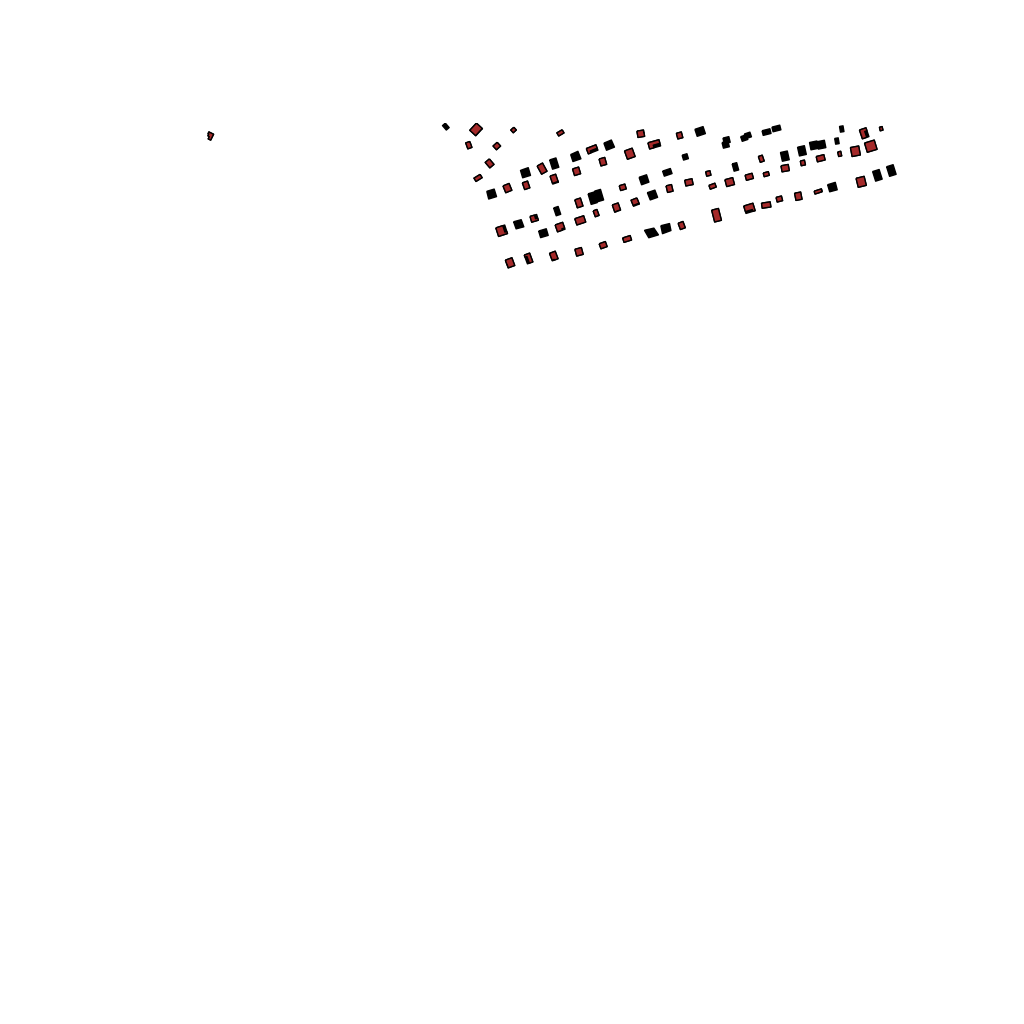
Tags: overhead vector_map, residential, individual_rise, density_1, Building, Facility, 1.0 km²